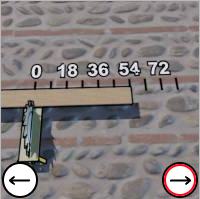
Task: length
Answer: 54
First scale value: 18.0